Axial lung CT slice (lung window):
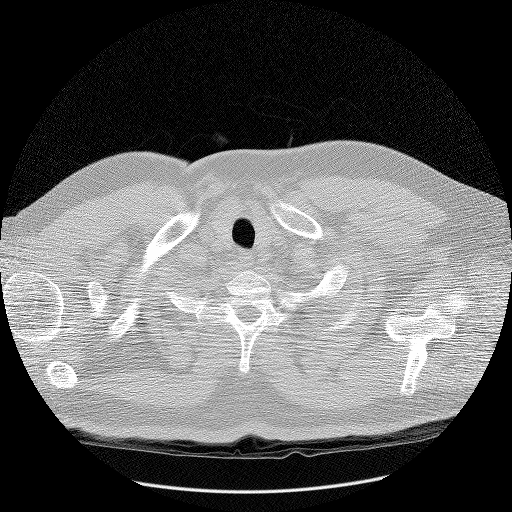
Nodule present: no